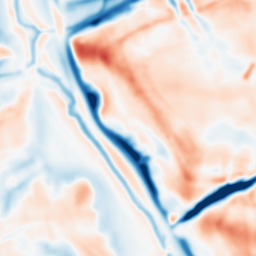
Category: multiscale
Decomposition family: dog_multiscale
Decomposition parameters: sigma_ratio: 1.4
n_scales: 5
base_sigma: 2
Upsampling method: bspline
Upsampling parameters: scale: 4
Upsampling scale: 4